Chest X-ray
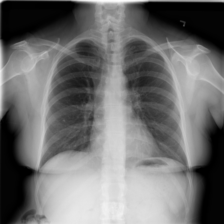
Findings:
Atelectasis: negative
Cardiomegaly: negative
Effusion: negative
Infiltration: negative
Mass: negative
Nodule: negative
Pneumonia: negative
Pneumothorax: negative
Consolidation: negative
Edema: negative
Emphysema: negative
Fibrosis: negative
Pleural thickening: negative
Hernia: negative